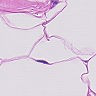
Metastatic tissue present: no